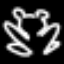
Label: frog